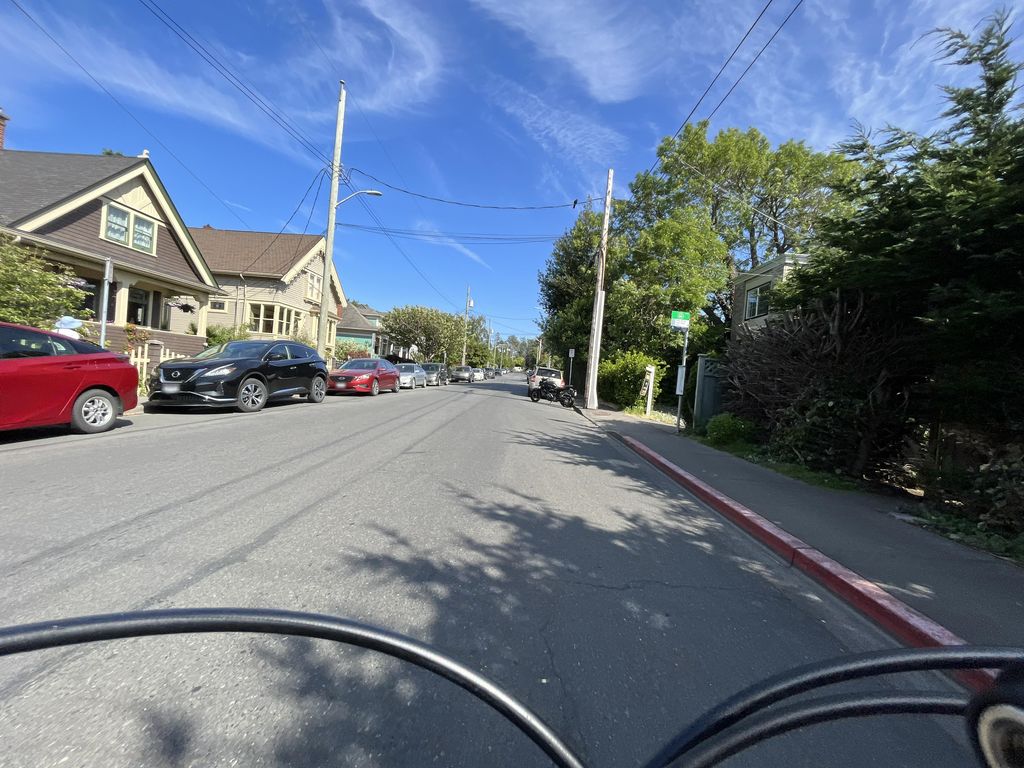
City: victoria